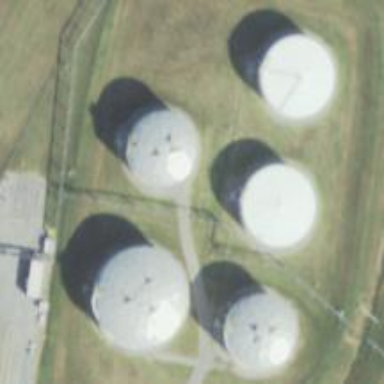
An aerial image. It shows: Storage tank with man-made structure.